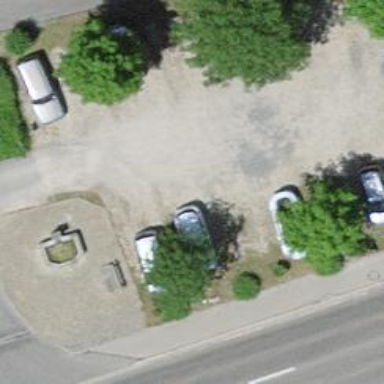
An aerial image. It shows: Parking area with surface.